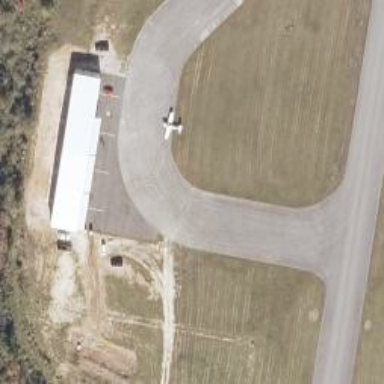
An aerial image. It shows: Asphalt taxiway at the airport.